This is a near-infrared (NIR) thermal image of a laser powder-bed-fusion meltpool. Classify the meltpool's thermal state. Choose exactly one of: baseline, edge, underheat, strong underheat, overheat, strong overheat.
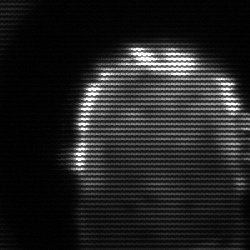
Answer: baseline